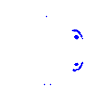
Particle: kaon